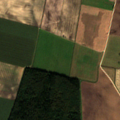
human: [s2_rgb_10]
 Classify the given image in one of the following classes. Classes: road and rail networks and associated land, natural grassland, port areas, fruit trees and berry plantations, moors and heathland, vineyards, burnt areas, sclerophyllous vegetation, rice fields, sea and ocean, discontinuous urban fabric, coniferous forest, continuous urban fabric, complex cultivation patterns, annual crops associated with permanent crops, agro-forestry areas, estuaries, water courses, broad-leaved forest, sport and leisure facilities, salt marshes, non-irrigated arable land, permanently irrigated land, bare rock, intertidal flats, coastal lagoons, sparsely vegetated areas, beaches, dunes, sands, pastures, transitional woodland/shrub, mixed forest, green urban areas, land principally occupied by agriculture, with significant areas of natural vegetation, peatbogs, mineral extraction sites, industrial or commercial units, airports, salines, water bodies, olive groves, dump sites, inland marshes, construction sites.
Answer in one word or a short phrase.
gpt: non-irrigated arable land, coniferous forest, mixed forest